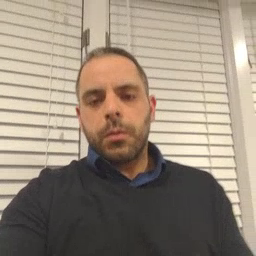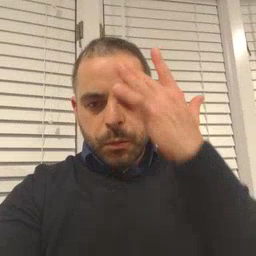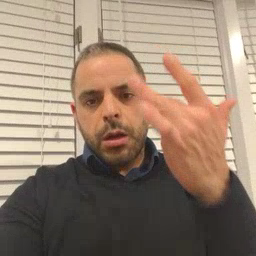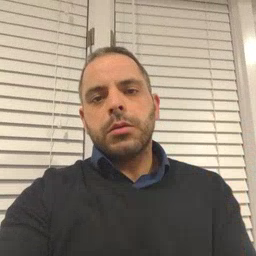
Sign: why